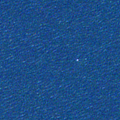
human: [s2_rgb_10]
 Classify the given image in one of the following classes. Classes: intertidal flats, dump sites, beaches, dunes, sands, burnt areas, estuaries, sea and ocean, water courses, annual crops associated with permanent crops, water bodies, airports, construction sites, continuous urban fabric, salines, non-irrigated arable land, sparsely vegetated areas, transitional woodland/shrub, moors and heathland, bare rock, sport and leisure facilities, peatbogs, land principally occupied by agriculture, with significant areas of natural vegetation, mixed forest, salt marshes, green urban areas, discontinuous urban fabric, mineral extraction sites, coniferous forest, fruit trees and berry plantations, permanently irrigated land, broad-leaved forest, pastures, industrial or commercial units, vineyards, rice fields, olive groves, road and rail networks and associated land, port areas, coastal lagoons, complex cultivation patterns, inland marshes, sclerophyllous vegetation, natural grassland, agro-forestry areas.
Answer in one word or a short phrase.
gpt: sea and ocean